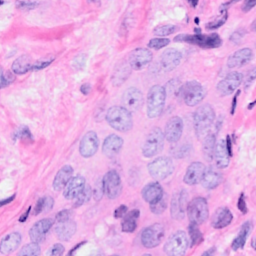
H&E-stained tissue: Breast